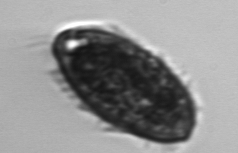
Label: Pleuronema